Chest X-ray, PA view. Patient: 54 years old, sex F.
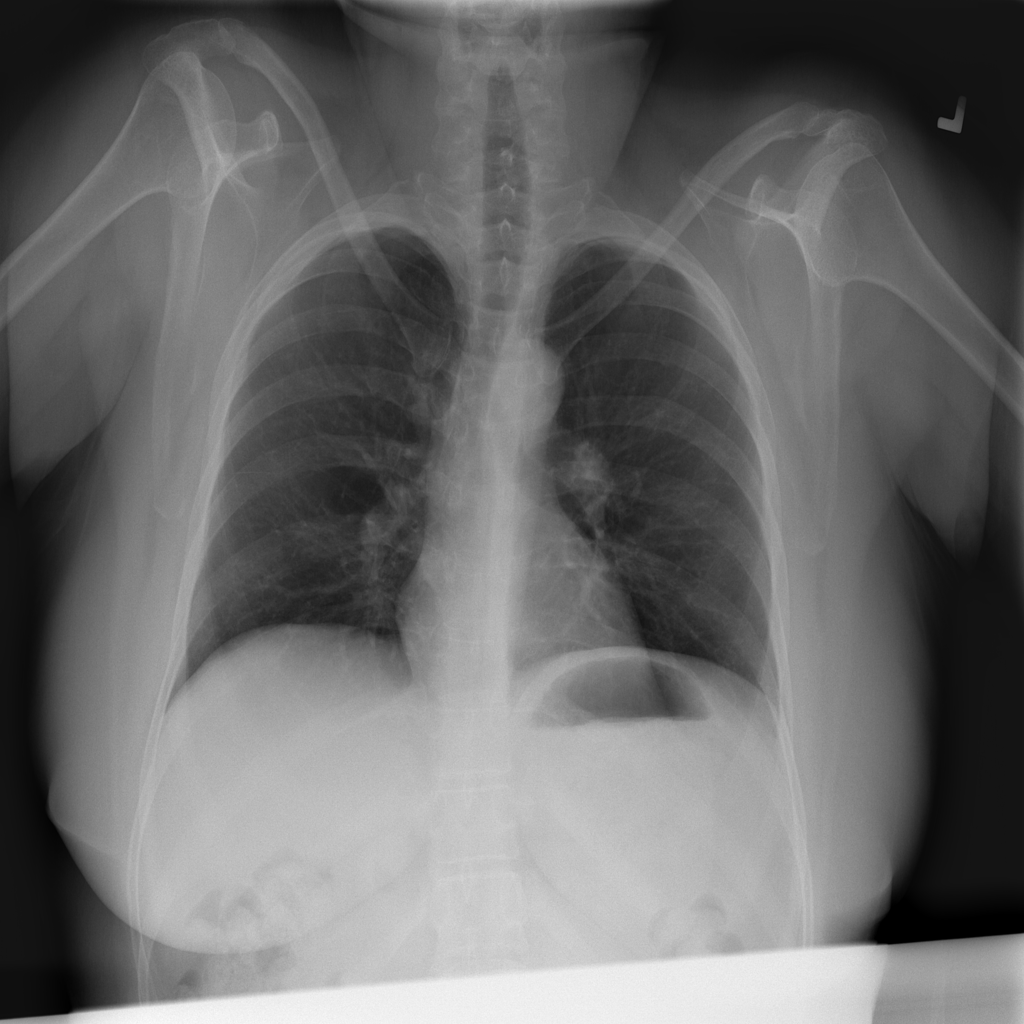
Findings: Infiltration